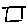
Label: square